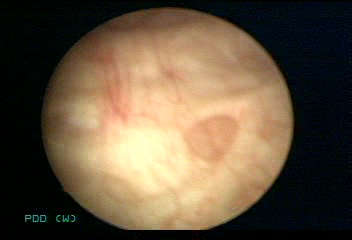
Modality: WLC
Class: Normal mucosa
Bladder cancer association: No